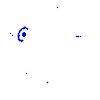
Particle: electron